Question:
I am confused about 'parser = this' mean, because I can't find there is calling about this function, so what 'this' mean in this native code?
This is the link of github: <URL>
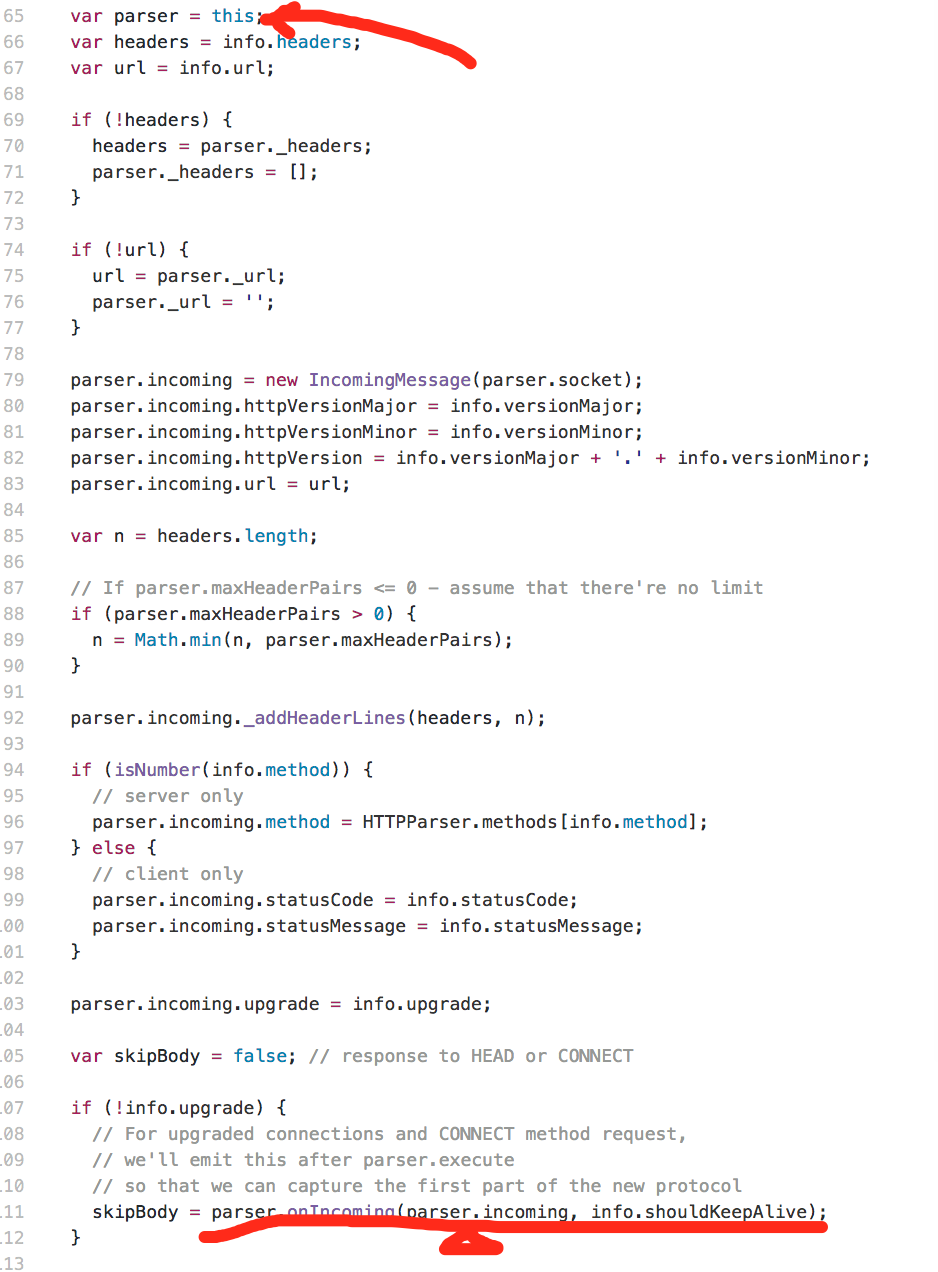
Answer: <URL>:
'''
var parsers = new FreeList('parsers', 1000, function() {
var parser = new HTTPParser(HTTPParser.REQUEST);
// ^^^ parser object is created
parser._headers = [];
parser._url = '';
parser[kOnHeaders] = parserOnHeaders;
parser[kOnHeadersComplete] = parserOnHeadersComplete;
parser[kOnBody] = parserOnBody;
parser[kOnMessageComplete] = parserOnMessageComplete;
// ^^^ function is assigned to parser instance
return parser;
});
'''
Therefore we can assume that 'this' will most likely refer to an instance of 'HTTPParser'.